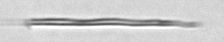
Label: fiber